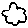
Label: cloud